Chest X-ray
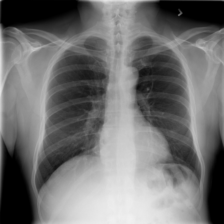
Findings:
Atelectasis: negative
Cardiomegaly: negative
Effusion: negative
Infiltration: positive
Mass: negative
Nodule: negative
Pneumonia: negative
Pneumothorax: negative
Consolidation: negative
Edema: negative
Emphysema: negative
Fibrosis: negative
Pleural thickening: negative
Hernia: negative